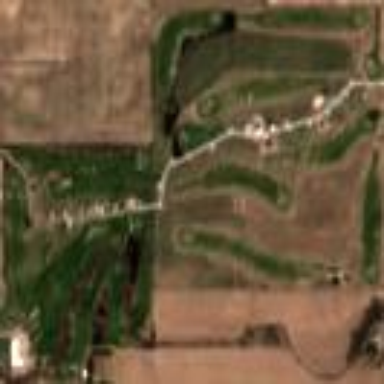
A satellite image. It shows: Golf course.